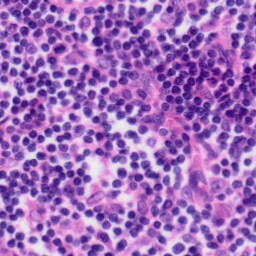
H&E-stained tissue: Tonsil